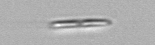
Label: pennate